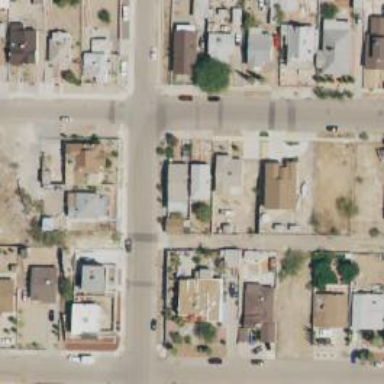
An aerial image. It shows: Alley classified as service road.